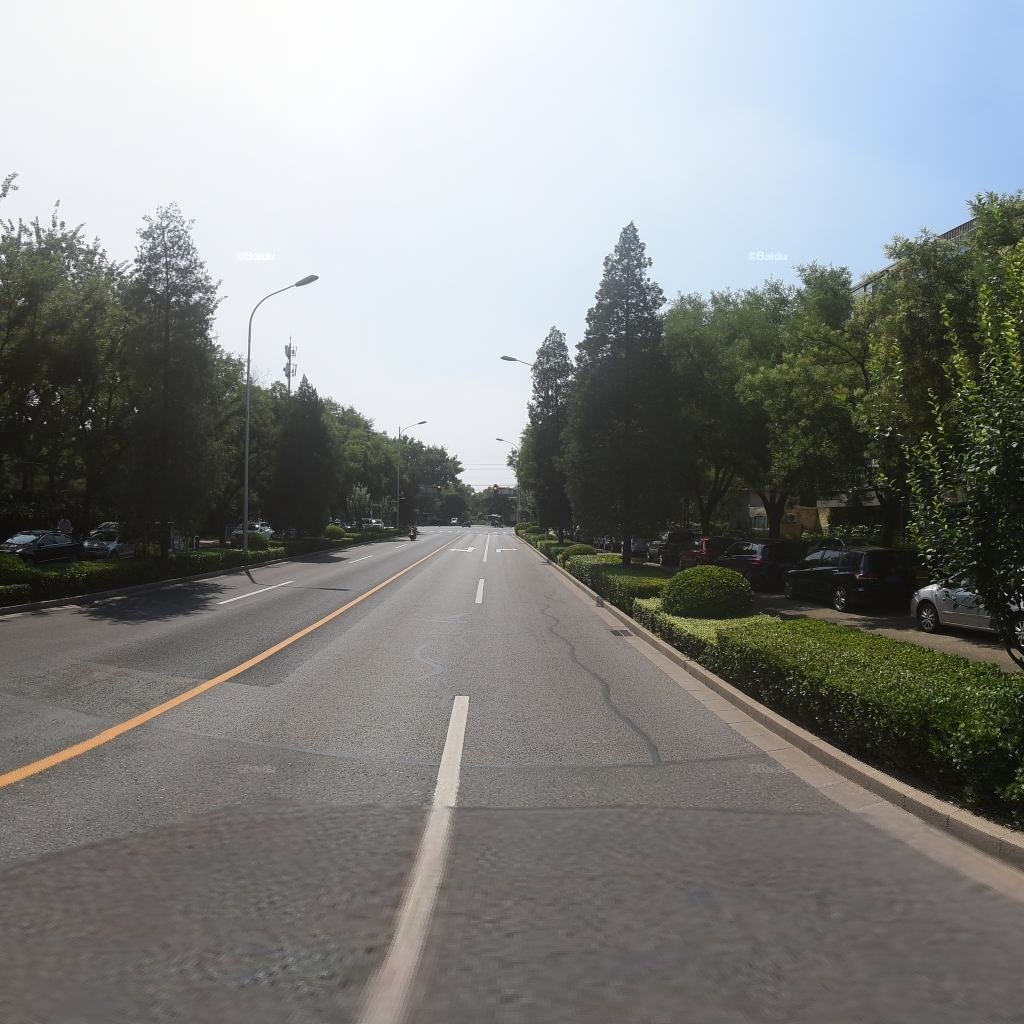
Region: Xicheng
Road damage annotations: longitudinal patch, longitudinal patch, transverse patch